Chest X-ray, PA view. Patient: 58 years old, sex F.
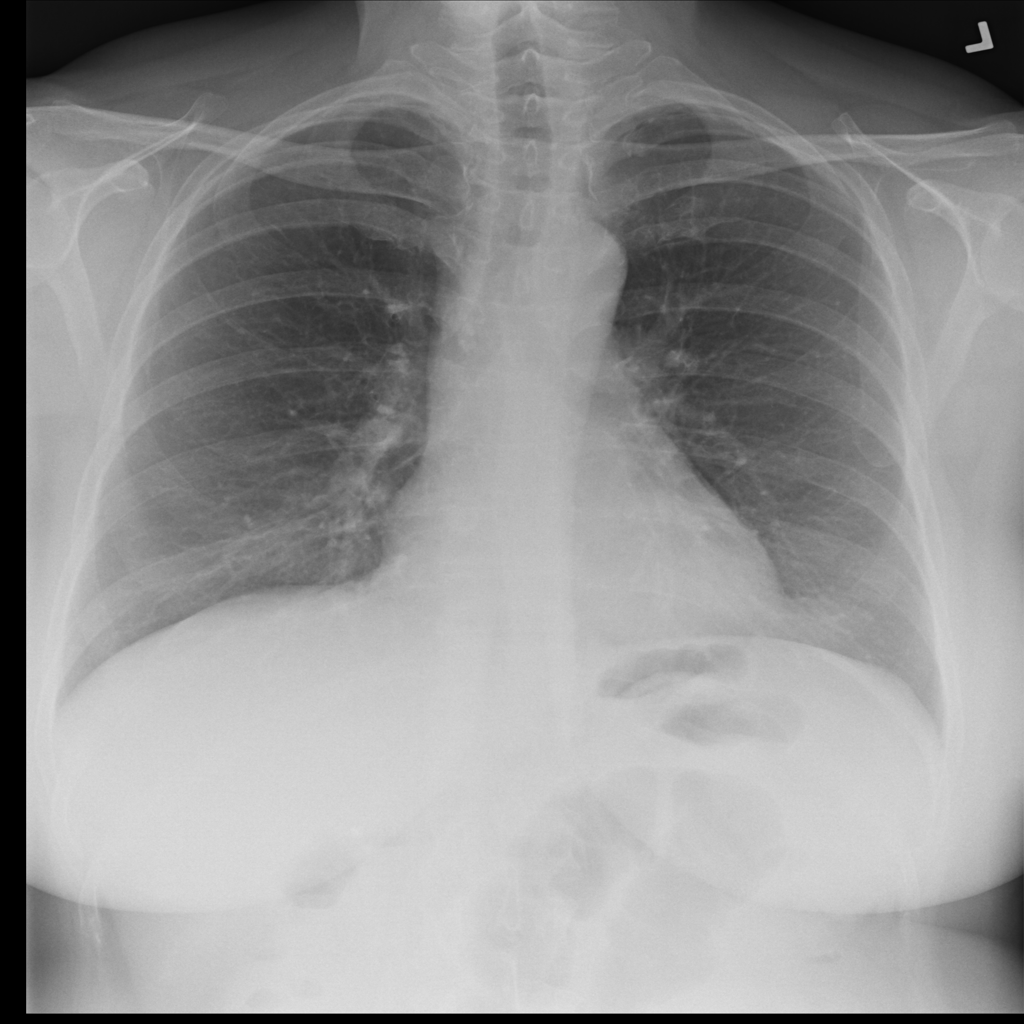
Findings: No Finding